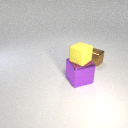
large purple metal cube in front of small brown metal cube